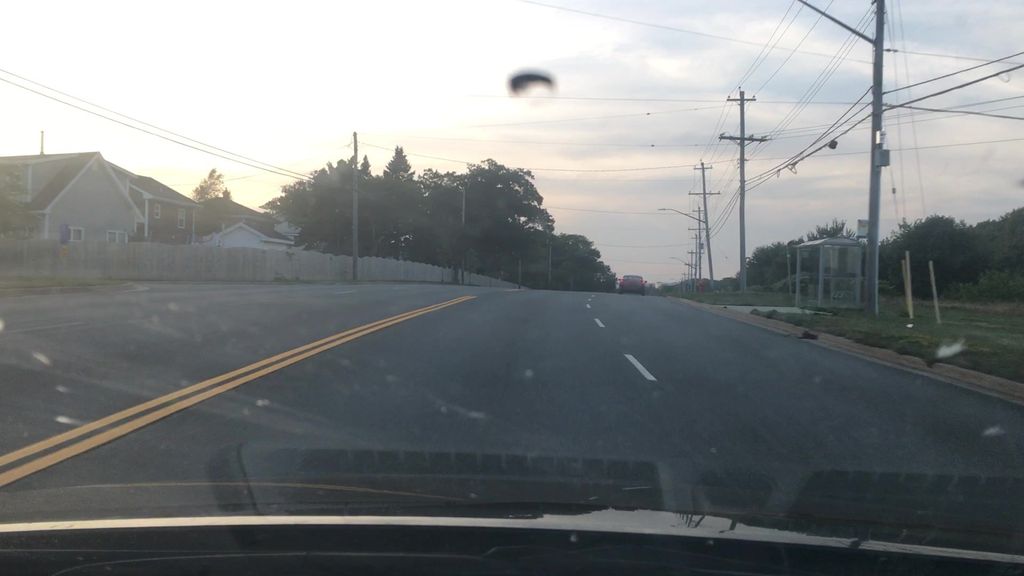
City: halifax